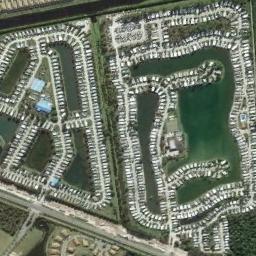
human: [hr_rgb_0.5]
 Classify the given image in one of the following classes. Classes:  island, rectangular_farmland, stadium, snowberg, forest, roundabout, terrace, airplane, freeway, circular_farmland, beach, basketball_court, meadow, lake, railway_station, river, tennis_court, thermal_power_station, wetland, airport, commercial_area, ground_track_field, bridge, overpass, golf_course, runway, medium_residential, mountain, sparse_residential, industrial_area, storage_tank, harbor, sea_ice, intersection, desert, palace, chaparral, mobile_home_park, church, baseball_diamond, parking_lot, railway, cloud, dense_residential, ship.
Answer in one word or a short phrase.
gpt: mobile_home_park